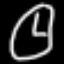
Label: clock